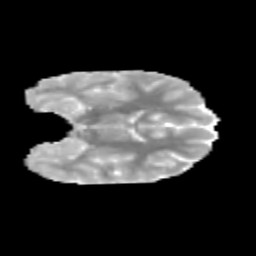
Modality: MD
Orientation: coronal
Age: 10
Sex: female
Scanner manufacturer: siemens
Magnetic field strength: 3 T
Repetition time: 3.8 s
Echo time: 0.07 s